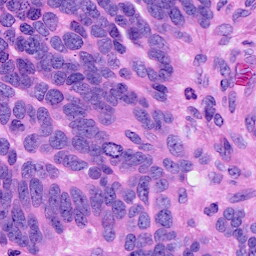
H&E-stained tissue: Ovarian